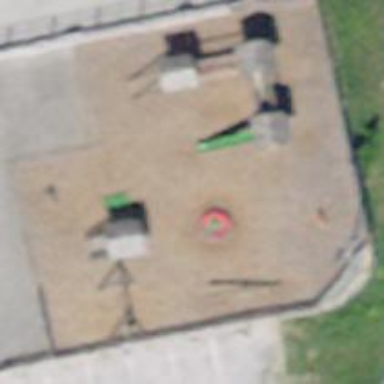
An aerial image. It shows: Playground area for leisure activities on the land.